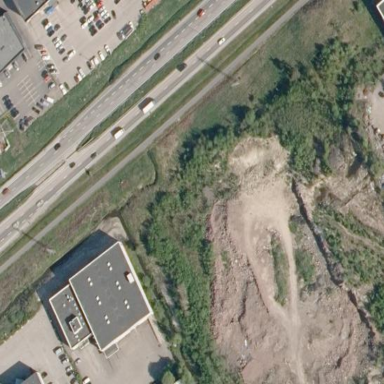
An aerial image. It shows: Storage rental shop.